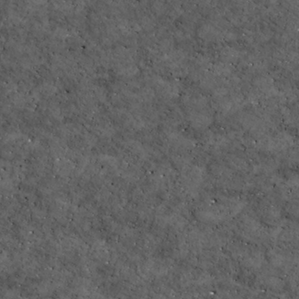
Label: non_frost